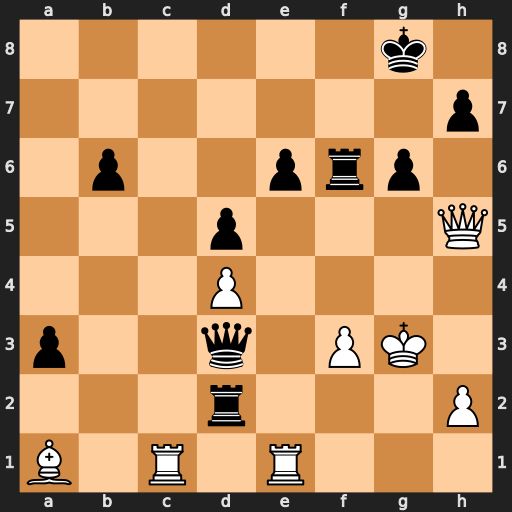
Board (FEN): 6k1/7p/1p2prp1/3p3Q/3P4/p2q1PK1/3r3P/B1R1R3
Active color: w
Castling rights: -
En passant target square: -
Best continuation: Rc8+ Rf8 Rxf8+